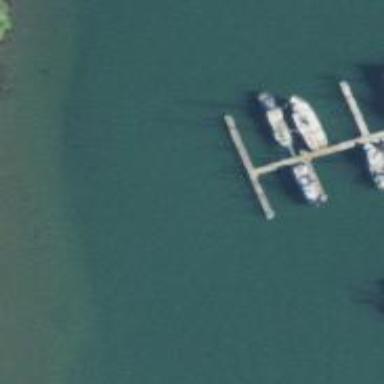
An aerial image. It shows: Man-made pier.